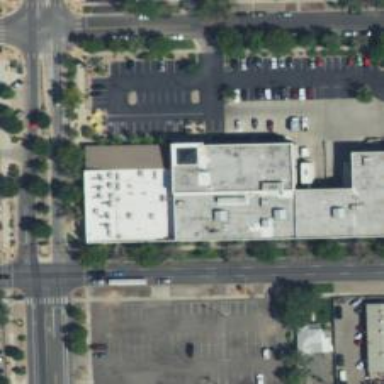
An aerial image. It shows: Parking space is available.